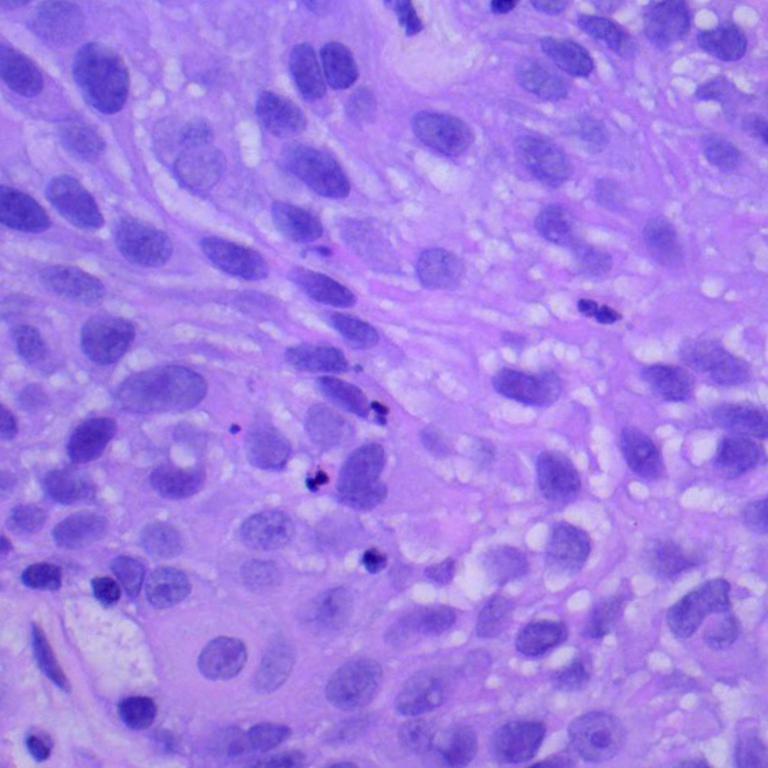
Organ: lung
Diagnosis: squamous carcinomas